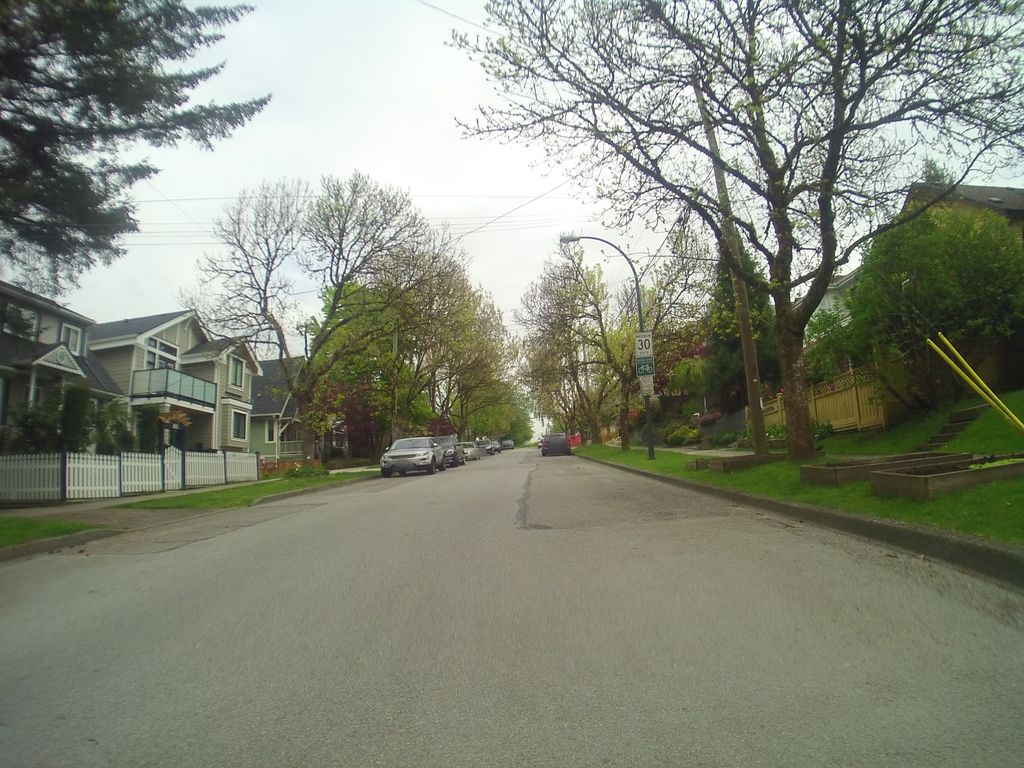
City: vancouver